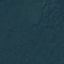
Label: Forest